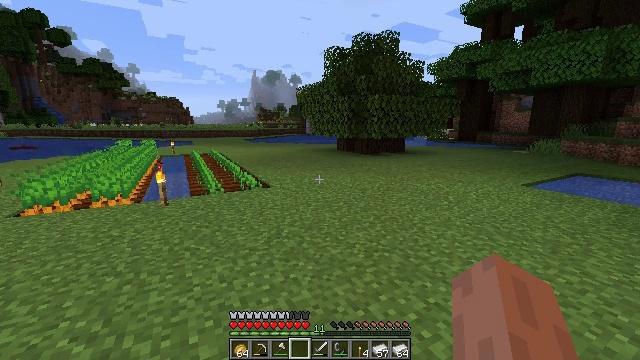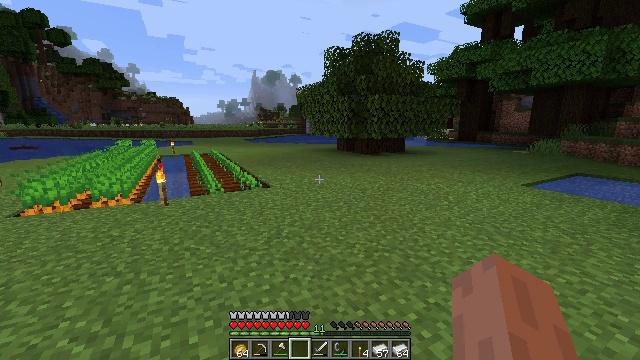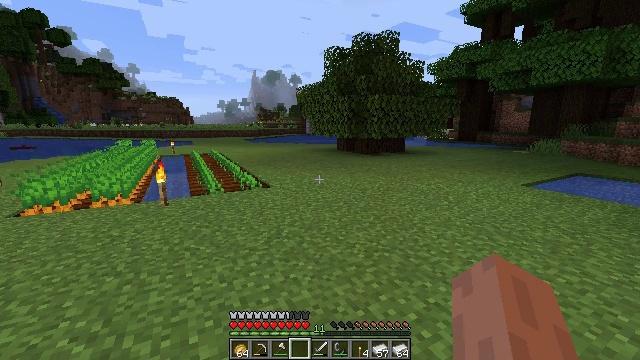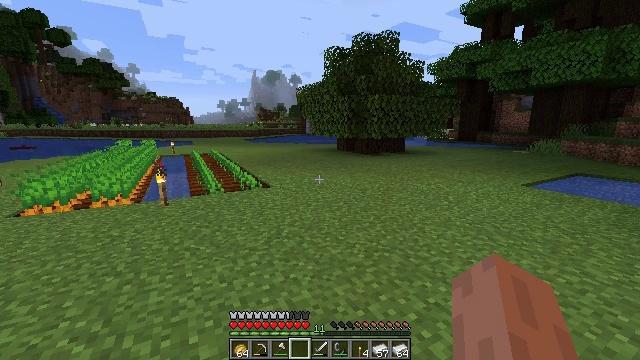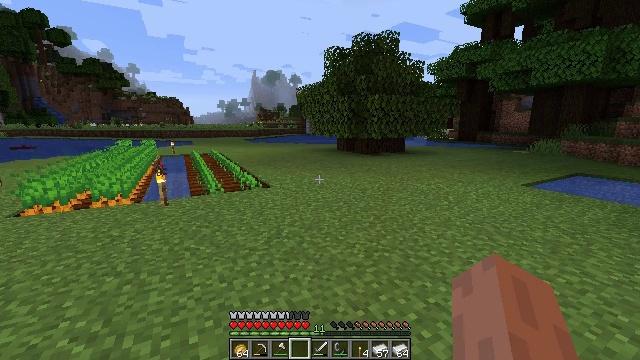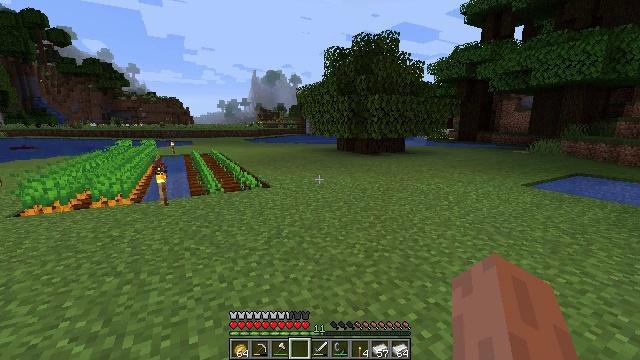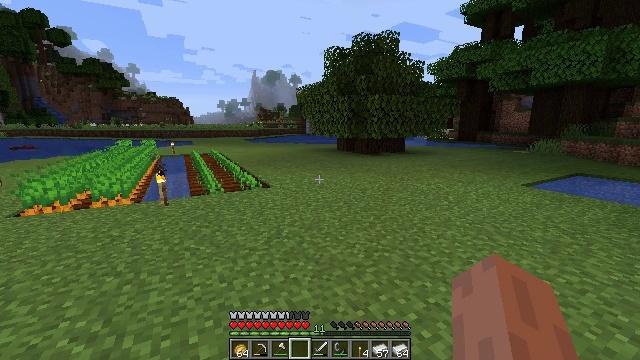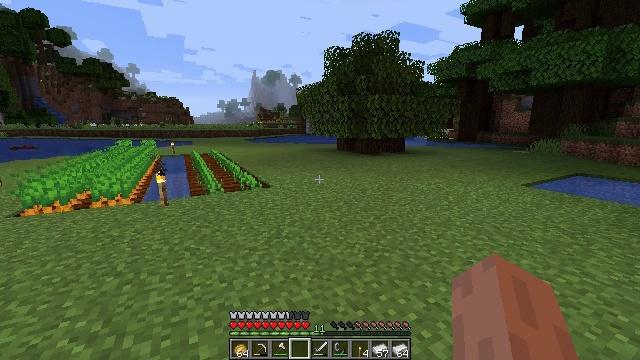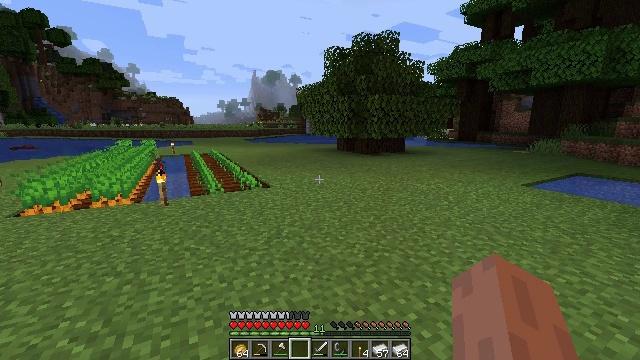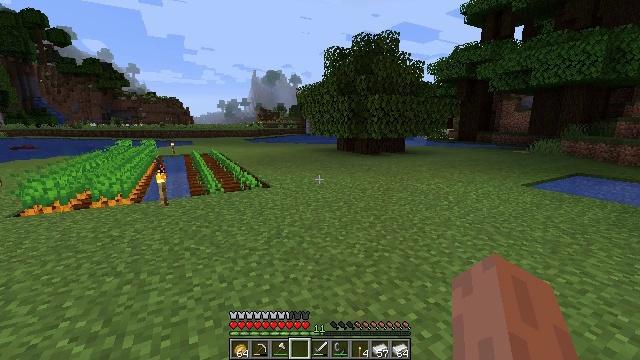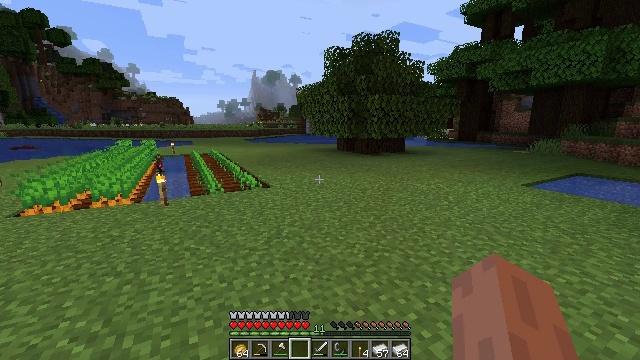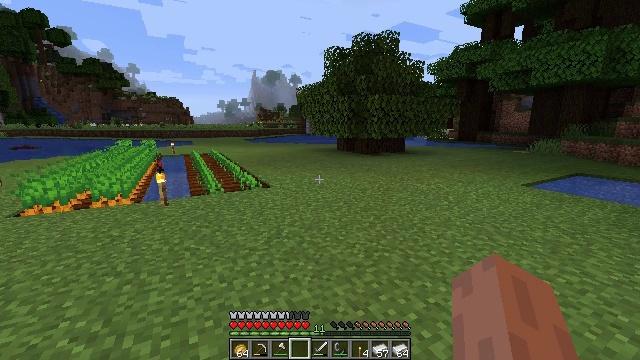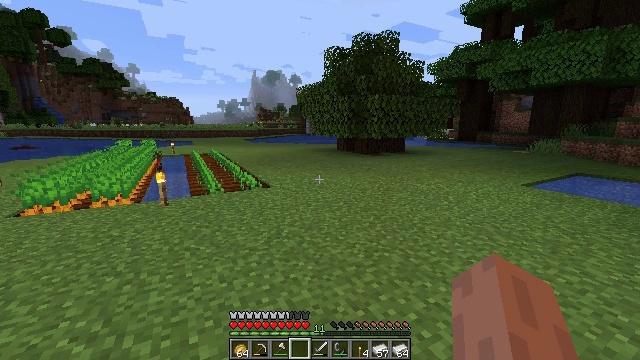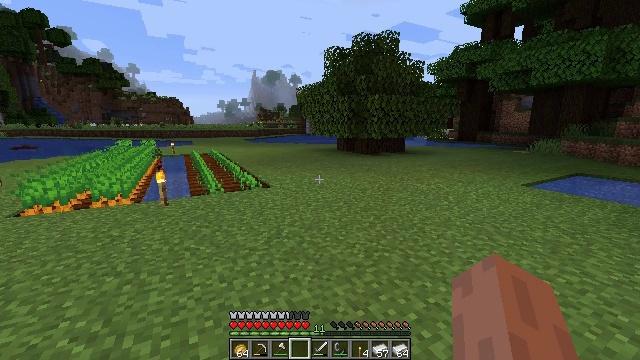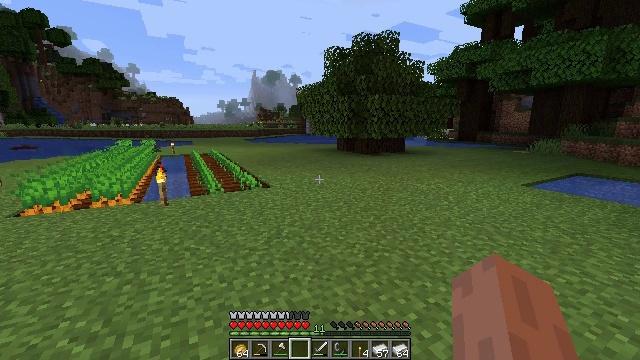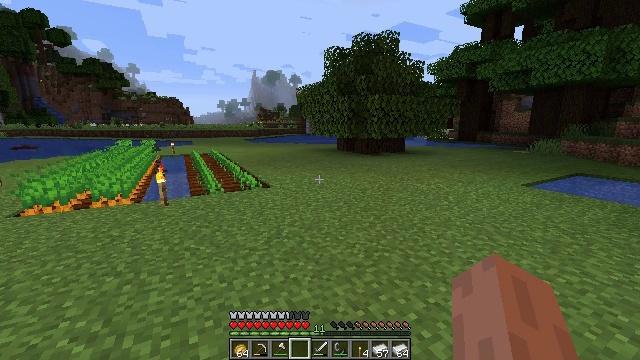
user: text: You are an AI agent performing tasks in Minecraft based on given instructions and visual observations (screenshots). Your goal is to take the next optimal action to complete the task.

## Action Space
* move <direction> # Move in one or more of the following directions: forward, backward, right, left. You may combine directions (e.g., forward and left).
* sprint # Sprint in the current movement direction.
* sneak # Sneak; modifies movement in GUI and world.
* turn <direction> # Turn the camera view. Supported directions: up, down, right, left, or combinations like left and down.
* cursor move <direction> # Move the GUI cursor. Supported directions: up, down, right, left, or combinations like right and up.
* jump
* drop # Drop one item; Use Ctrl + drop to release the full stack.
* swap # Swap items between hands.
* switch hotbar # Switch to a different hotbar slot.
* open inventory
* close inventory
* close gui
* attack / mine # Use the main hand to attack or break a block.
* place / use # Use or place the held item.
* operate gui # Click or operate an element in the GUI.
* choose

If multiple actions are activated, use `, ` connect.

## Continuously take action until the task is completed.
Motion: motion action
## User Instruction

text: Mine dirt from the ground.
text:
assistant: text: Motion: no_op
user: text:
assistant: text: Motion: no_op
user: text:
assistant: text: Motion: no_op
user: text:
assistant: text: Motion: no_op
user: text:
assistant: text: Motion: no_op
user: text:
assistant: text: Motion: no_op
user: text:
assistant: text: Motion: no_op
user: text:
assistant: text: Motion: no_op
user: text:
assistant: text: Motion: no_op
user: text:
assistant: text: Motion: no_op
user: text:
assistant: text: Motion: no_op
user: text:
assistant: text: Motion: no_op
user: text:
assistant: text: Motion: no_op
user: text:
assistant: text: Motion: no_op
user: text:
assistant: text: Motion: no_op
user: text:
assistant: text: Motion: no_op
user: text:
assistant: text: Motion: no_op
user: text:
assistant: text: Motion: no_op
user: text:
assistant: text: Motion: no_op
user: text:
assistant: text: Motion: no_op
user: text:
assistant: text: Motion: no_op
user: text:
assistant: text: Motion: no_op
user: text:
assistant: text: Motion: no_op
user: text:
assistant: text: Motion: no_op
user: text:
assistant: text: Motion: no_op
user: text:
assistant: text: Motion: no_op
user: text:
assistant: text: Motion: no_op
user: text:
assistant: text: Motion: no_op
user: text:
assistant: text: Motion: no_op
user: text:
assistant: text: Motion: no_op